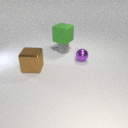
small purple metal sphere in front of small gray rubber cylinder